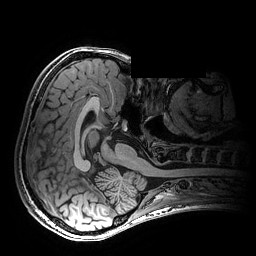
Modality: T1w
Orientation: axial
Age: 19
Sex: female
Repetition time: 0.0077 s
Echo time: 0.0034 s